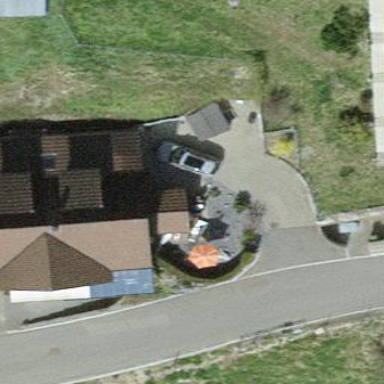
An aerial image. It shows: Semidetached house.